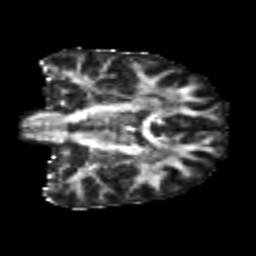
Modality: FA
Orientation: coronal
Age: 25
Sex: male
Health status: healthy
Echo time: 0.074 s